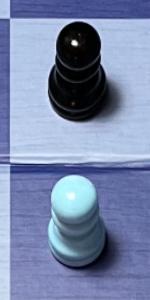
Label: Pawn_White